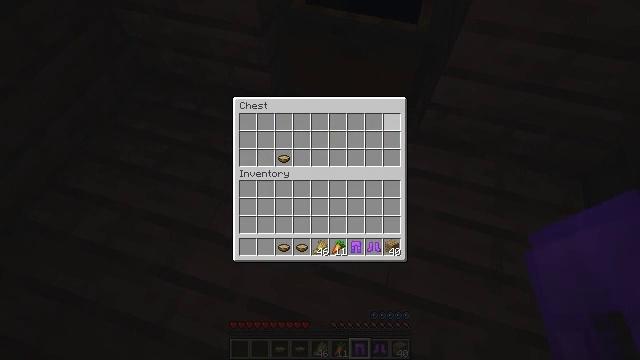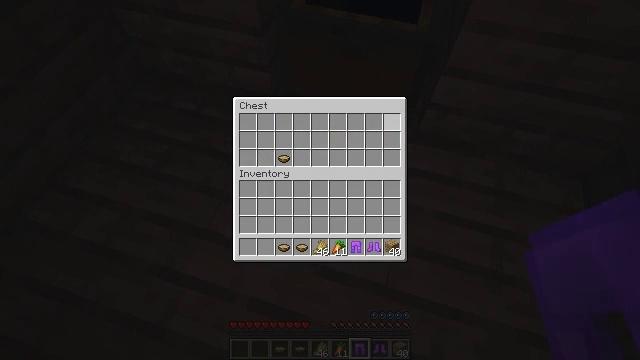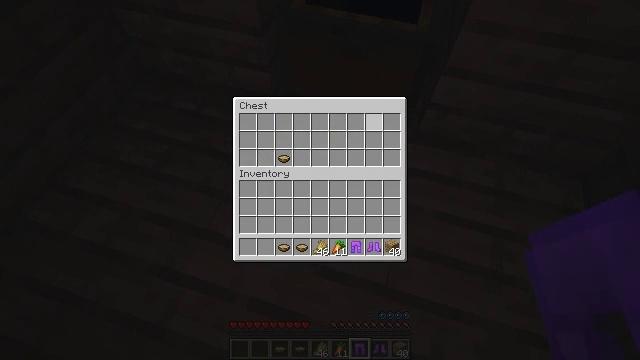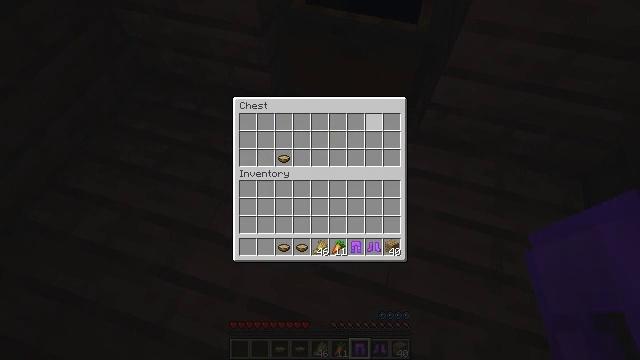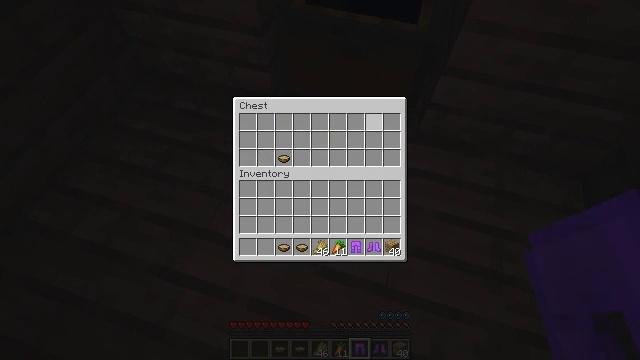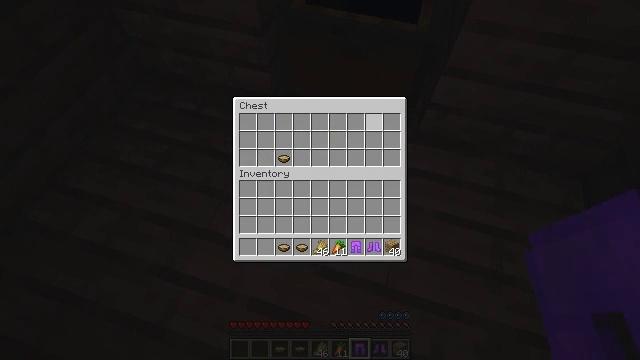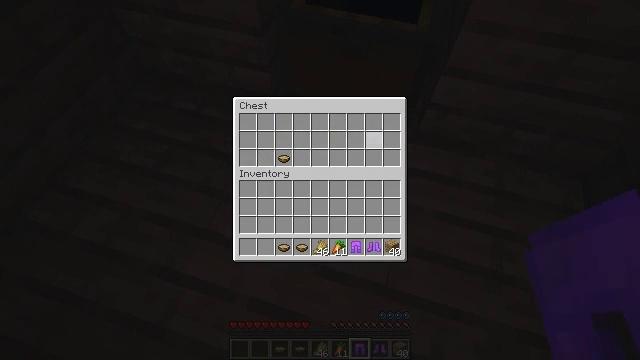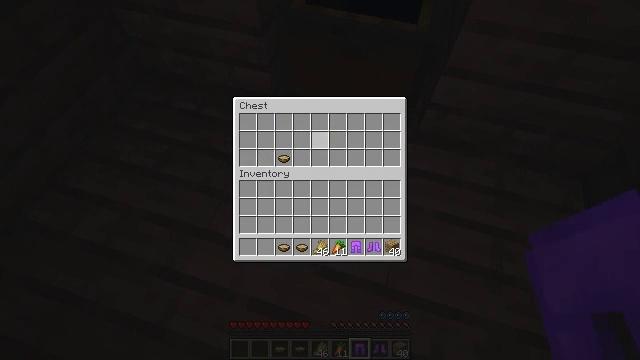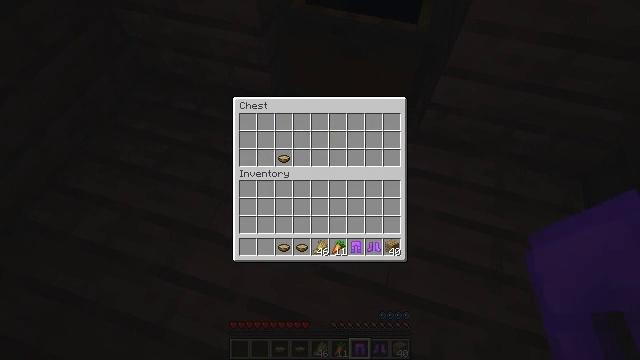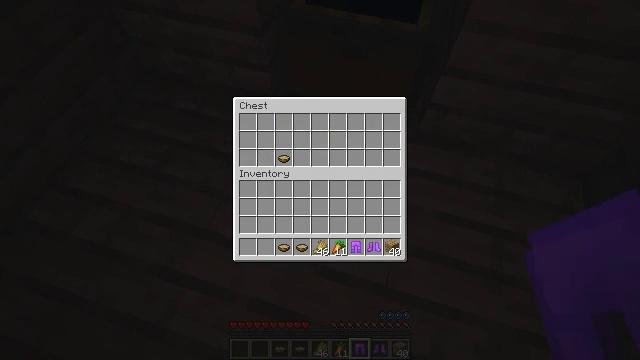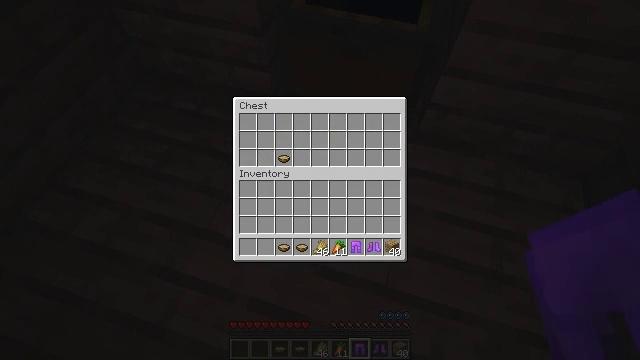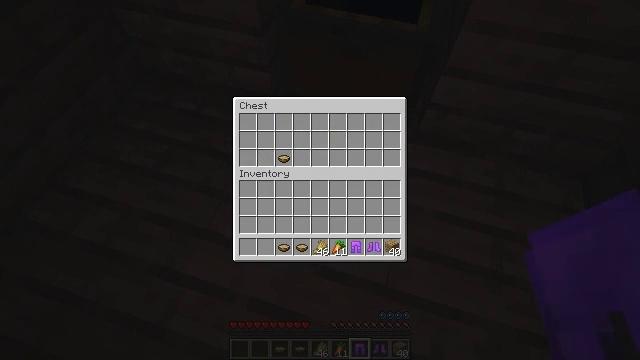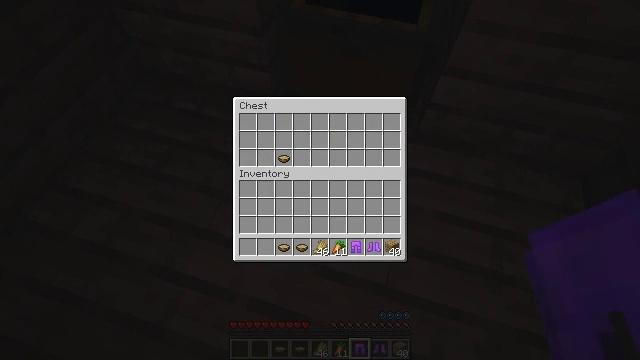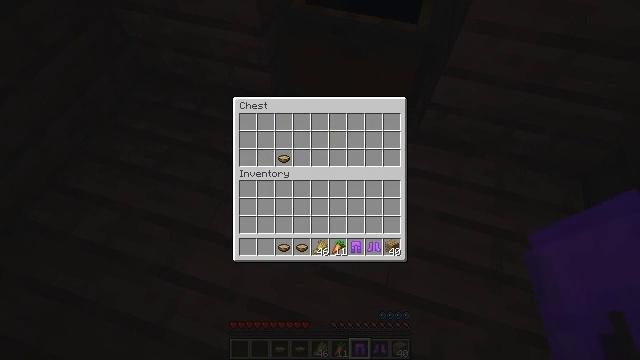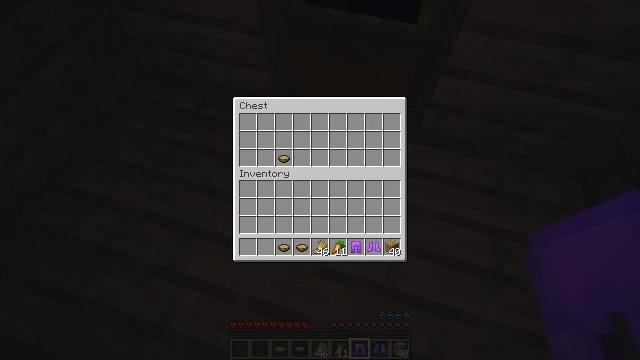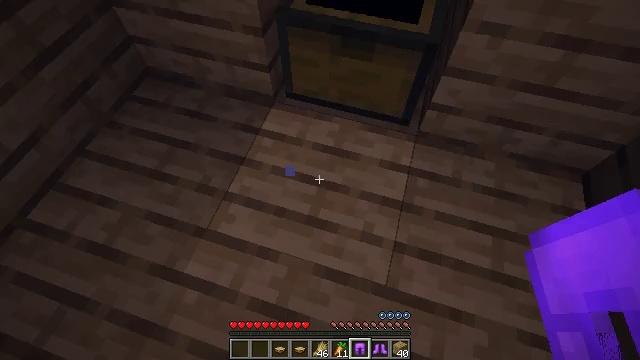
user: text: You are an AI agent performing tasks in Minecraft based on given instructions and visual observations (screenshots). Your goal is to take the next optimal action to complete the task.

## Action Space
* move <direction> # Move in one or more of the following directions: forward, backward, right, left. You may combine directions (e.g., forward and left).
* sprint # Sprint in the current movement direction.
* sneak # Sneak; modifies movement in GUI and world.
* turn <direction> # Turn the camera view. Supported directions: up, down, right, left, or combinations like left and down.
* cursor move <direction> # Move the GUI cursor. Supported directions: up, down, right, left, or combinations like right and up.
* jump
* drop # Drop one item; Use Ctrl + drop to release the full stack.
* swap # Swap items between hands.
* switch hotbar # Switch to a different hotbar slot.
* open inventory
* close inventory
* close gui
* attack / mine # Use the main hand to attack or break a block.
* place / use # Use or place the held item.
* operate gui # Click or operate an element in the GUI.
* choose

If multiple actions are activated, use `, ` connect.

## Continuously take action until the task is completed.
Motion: motion action
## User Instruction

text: Remove a suspicious stew from the inventory.
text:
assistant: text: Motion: sneak, operate gui
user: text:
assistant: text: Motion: sneak, operate gui
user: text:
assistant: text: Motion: sneak
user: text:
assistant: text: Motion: sneak
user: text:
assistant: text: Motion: sneak, jump
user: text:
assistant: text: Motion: cursor move left, jump
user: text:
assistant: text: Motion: cursor move left and down, jump
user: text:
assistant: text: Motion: cursor move left
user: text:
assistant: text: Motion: cursor move left and up
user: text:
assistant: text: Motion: cursor move left and up
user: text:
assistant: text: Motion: no_op
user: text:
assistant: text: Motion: cursor move right
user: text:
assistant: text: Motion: cursor move right
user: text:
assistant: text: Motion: no_op
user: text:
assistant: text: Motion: close inventory
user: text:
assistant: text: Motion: turn left, close inventory
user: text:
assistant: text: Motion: turn left and up, close inventory
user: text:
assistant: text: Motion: turn left and up
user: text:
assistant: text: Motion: turn left and up
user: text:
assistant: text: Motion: turn left and up
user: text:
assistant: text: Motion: turn left and up
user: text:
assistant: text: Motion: no_op
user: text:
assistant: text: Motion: no_op
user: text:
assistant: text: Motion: jump
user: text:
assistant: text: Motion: jump
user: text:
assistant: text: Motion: jump
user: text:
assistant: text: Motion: jump
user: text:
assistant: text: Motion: turn right, jump
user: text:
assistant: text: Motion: turn right, jump
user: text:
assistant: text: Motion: jump